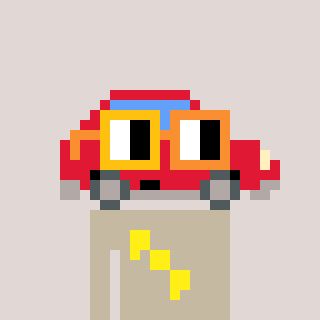
a pixel art character with square yellow and orange glasses, a car-shaped head and a bege-colored body on a warm background